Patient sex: F
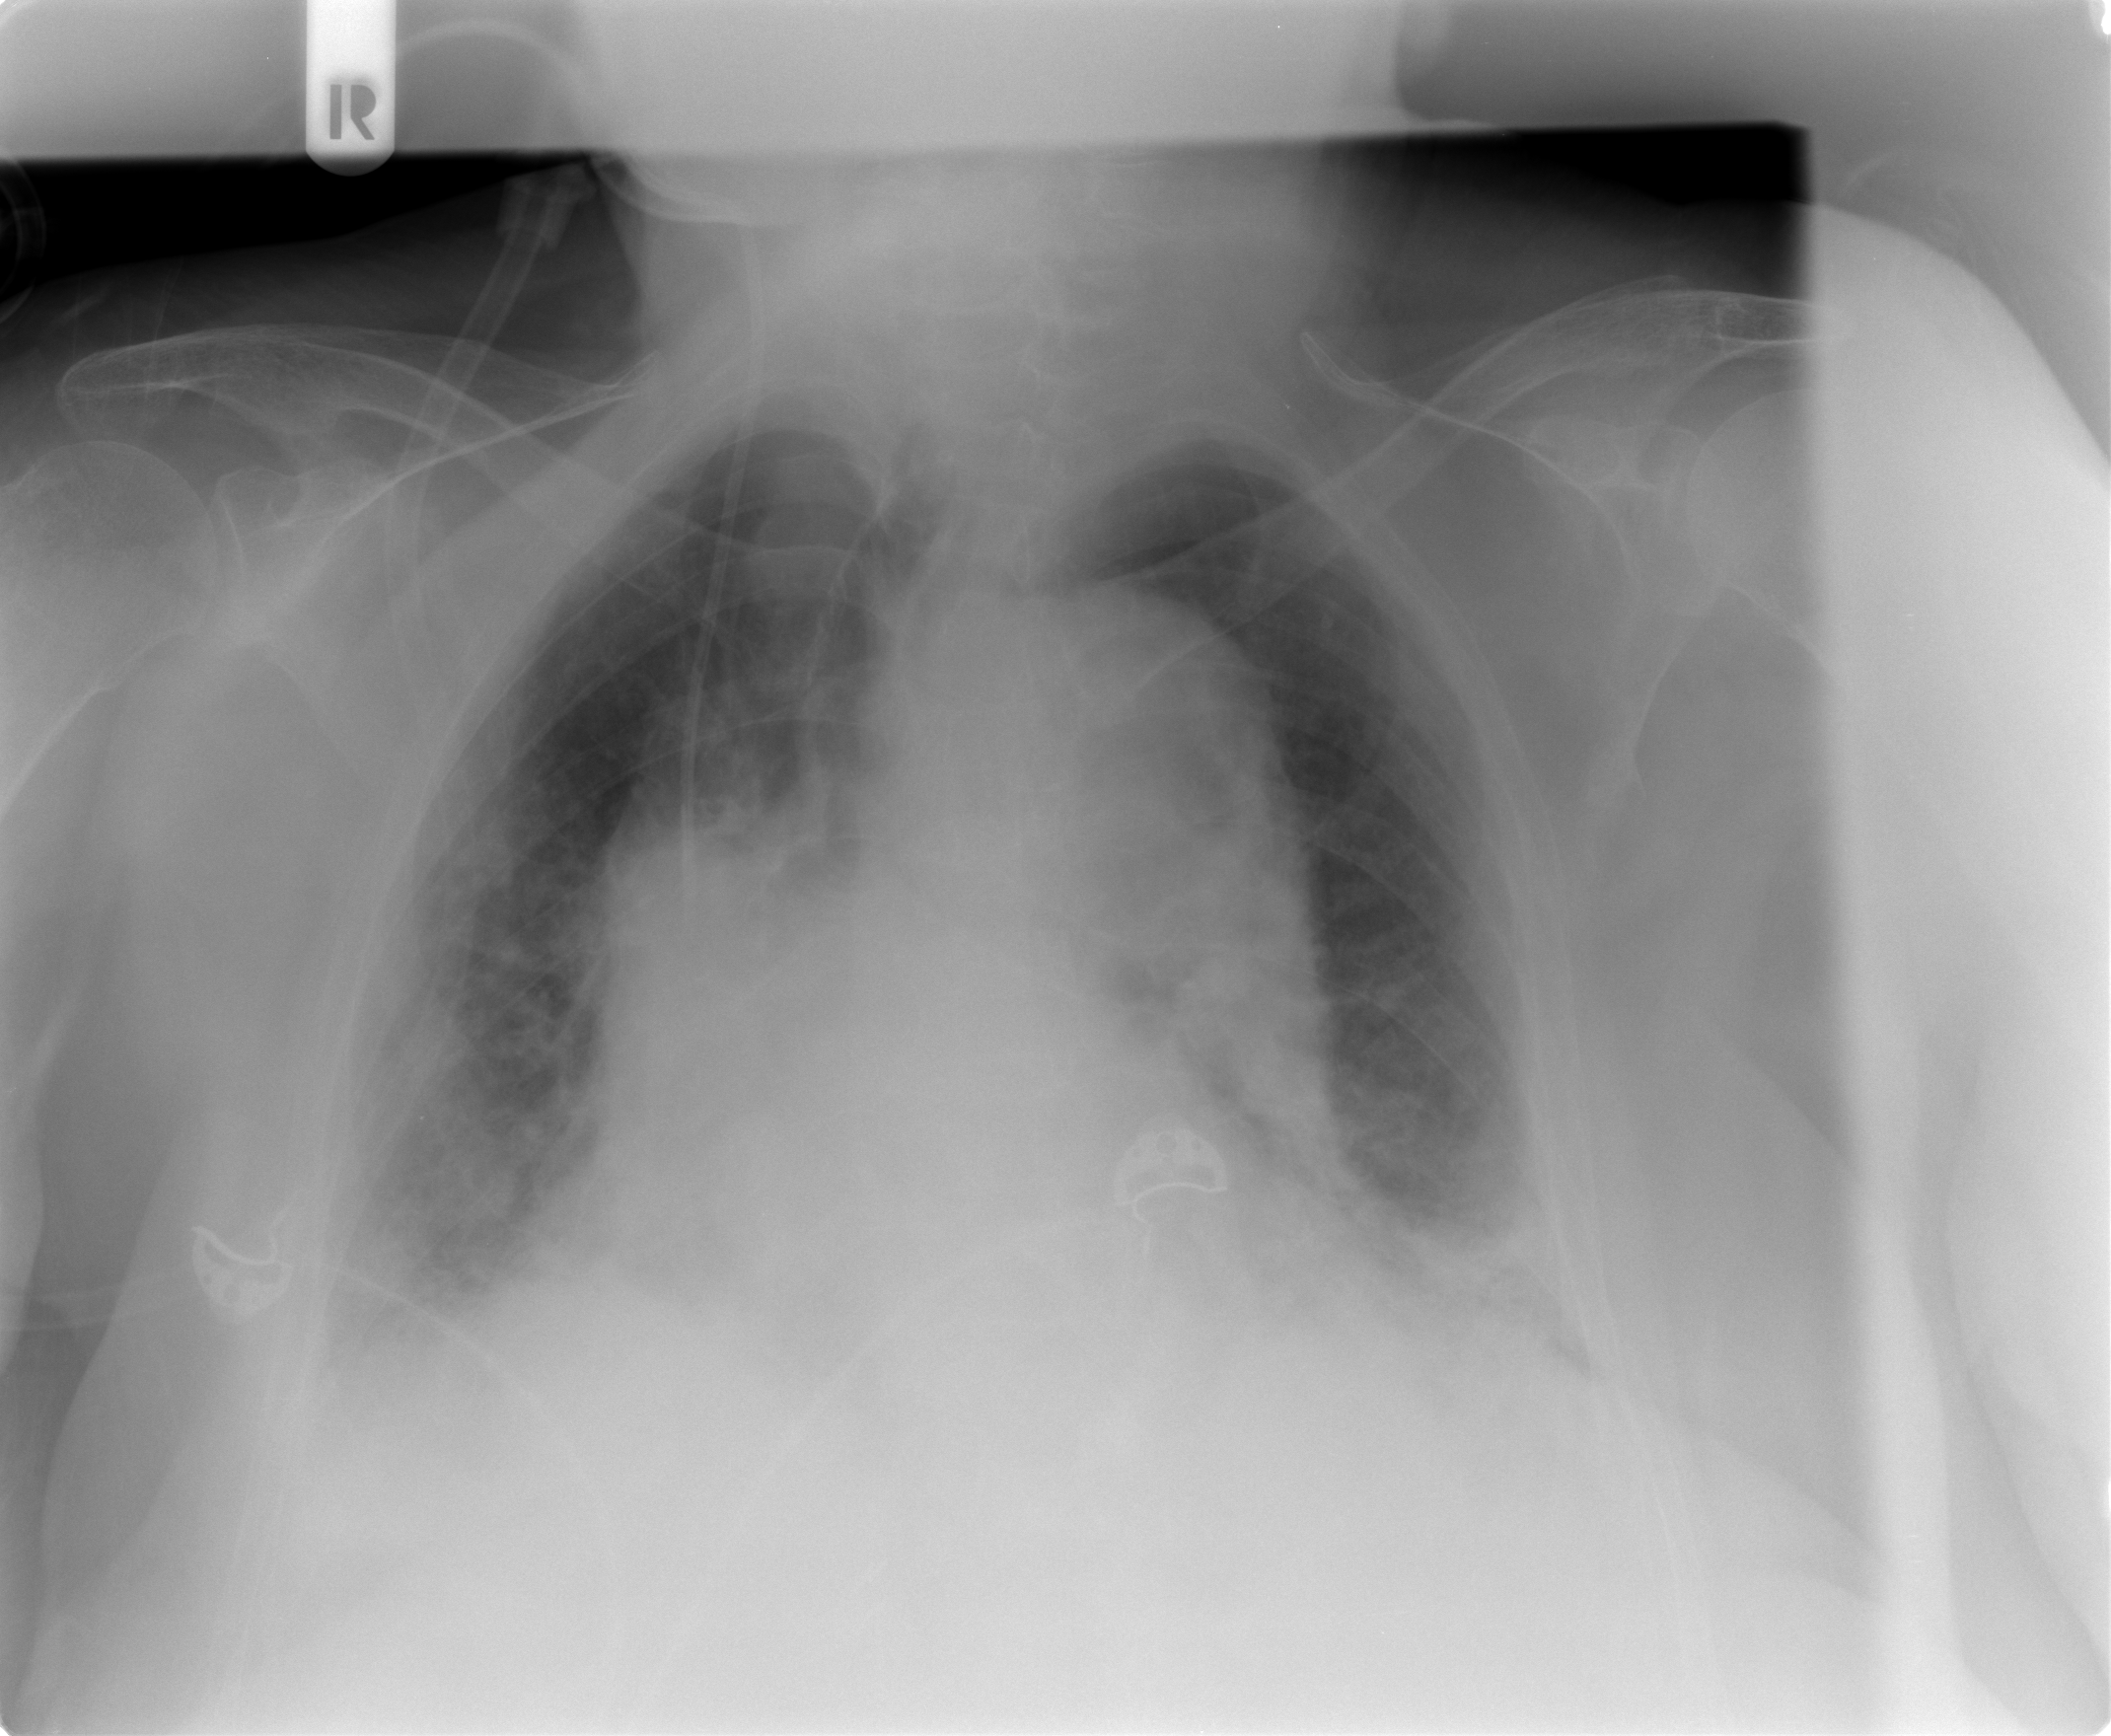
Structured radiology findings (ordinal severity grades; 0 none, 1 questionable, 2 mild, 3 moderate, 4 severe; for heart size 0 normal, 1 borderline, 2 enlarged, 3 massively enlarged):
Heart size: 0
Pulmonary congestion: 0
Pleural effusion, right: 2
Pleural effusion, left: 2
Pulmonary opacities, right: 2
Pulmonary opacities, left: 0
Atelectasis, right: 2
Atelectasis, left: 1